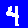
Digit: 4